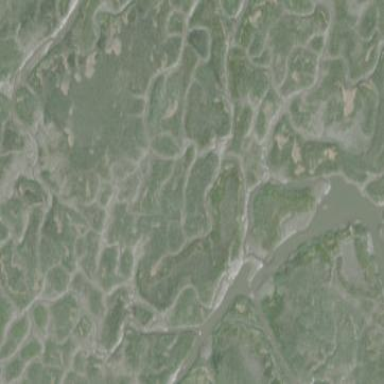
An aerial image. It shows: Saltmarsh wetland.